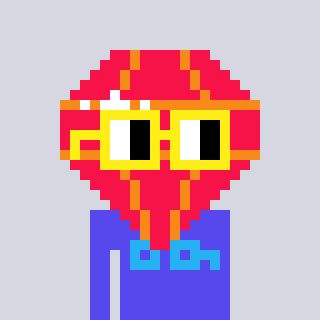
a pixel art character with square yellow glasses, a red diamond-shaped head and a computerblue-colored body on a cool background